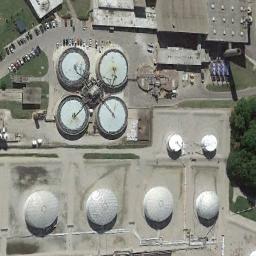
Label: storage tanks